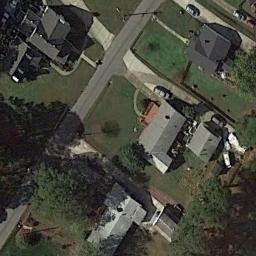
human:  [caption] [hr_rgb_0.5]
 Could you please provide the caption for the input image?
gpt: There are many houses in the medium - sized residential area .

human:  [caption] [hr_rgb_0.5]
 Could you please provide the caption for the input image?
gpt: The medium residential area has some houses and trees on the grass and a road goes through the medium residential area .

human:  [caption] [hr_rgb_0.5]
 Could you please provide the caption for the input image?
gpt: The medium residential is on the grass next to the road .

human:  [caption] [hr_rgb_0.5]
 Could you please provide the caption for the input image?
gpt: Many buildings are in medium residential area .

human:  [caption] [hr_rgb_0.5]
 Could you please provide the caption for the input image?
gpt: There are some buildings and green trees on the medium residential area .